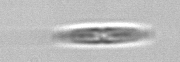
Label: pennate